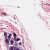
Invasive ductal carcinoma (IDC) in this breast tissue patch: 0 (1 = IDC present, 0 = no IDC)